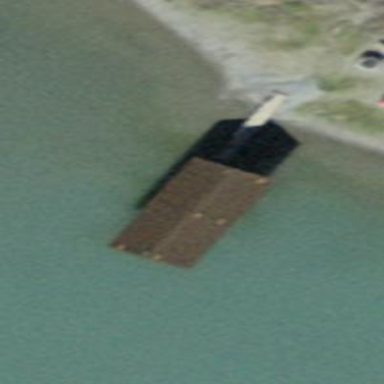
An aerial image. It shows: Boathouse.